Group 1:
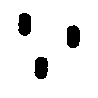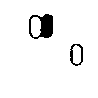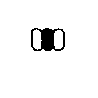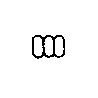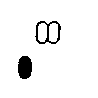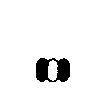
Group 2:
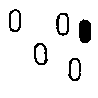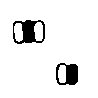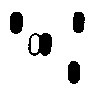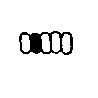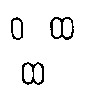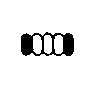
Rule separating the two groups: Three parts vs. five parts.
Concepts: 3, 5, five, number, separation_of_joined_objects, three
Author: Mikhail M. Bongard
Reference: M. M. Bongard, Pattern Recognition, Spartan Books, 1970, p. 243.